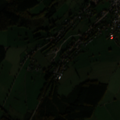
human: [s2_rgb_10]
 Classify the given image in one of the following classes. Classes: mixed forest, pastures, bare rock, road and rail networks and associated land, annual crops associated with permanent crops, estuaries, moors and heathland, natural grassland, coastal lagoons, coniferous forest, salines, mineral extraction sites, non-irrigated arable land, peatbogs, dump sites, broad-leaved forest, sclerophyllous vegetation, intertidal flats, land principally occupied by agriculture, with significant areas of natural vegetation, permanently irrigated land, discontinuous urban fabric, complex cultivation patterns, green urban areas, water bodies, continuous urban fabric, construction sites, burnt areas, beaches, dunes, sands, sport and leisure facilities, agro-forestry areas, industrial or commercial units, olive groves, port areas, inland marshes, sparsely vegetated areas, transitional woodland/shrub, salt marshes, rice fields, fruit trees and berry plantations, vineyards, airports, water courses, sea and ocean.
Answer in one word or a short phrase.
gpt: discontinuous urban fabric, pastures, mixed forest